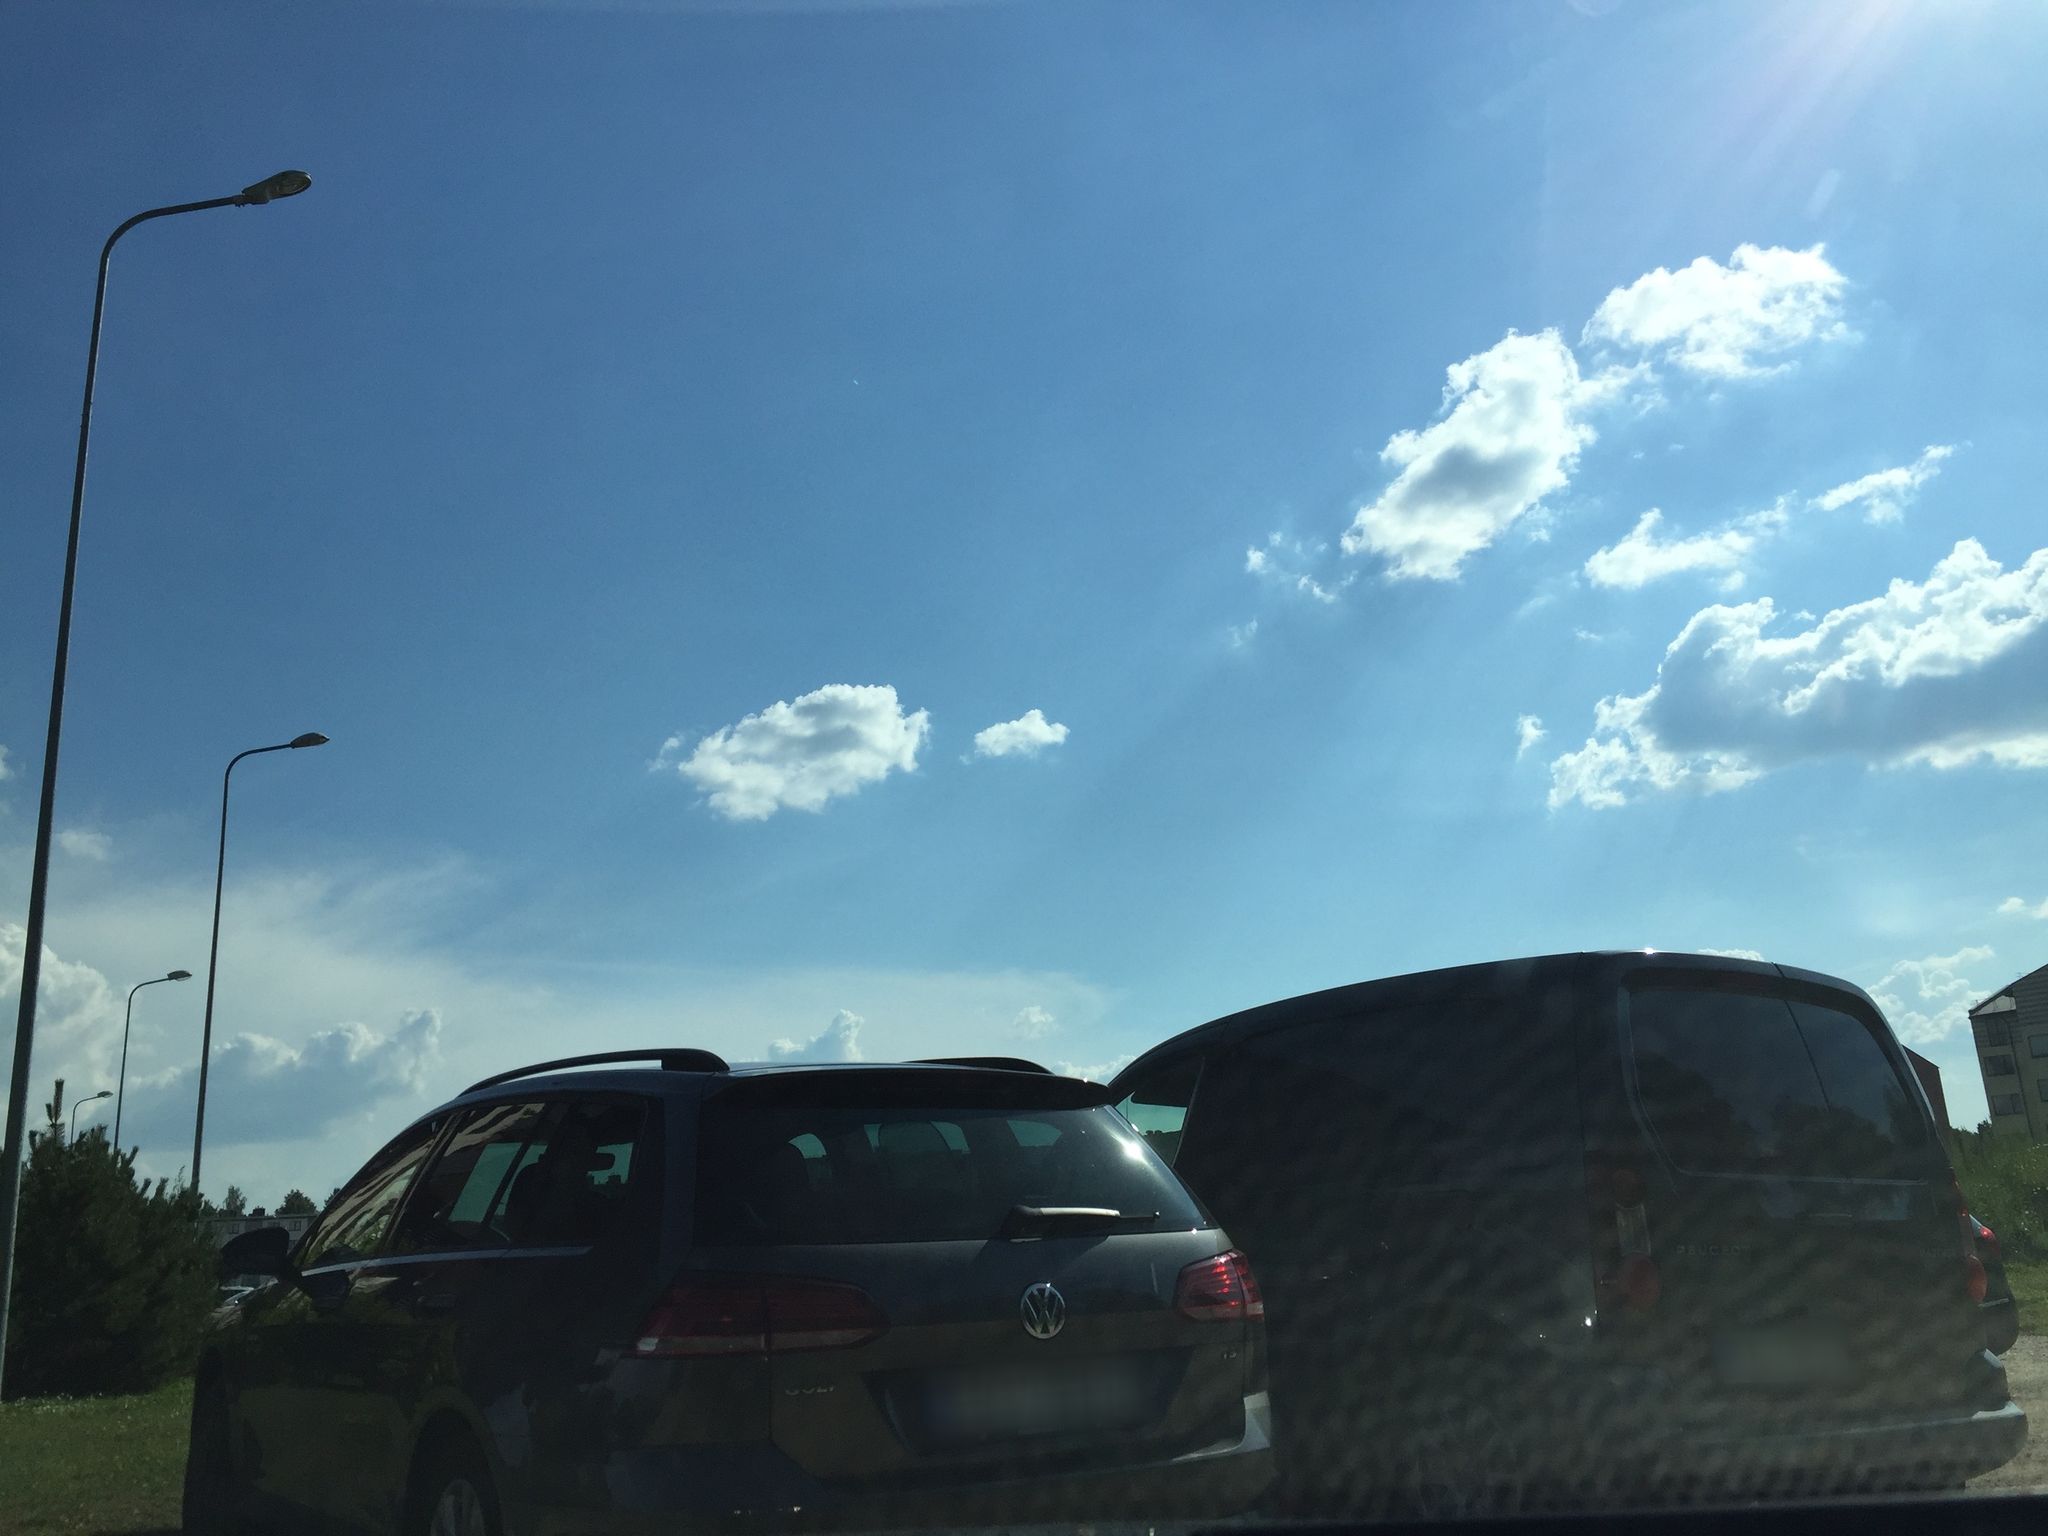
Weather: clear
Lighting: day
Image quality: good
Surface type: driving surface
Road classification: track, residential
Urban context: rural cluster
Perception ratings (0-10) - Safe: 4.04, Lively: 4.67, Beautiful: 4.77, Boring: 4.04, Depressing: 8.66, Wealthy: 7.38